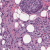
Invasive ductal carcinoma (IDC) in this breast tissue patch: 1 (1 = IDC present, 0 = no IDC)